Aerial crown-view tile of a tropical tree (Barro Colorado Island, Panama), acquired 20250616:
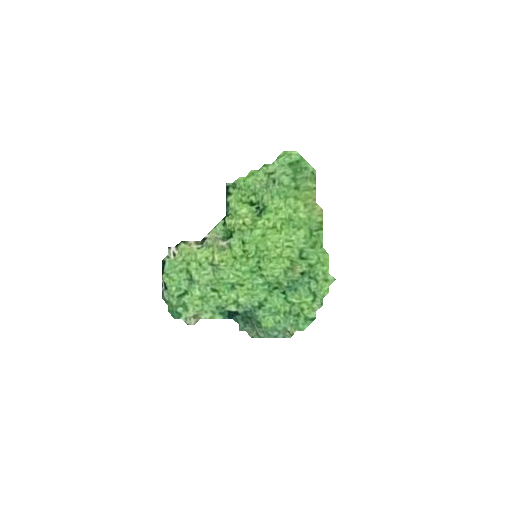
Species: Inga marginata
GBIF accepted scientific name: Inga marginata
Crown area: 30.073 m²